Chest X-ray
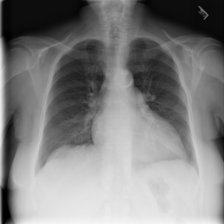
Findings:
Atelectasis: negative
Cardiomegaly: positive
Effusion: negative
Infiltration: positive
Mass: negative
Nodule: negative
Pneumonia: negative
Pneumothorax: negative
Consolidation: negative
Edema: positive
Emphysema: negative
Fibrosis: negative
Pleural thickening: negative
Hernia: negative